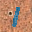
Label: 1